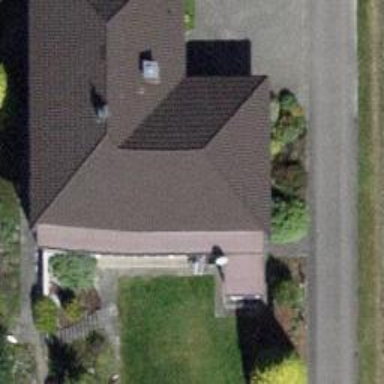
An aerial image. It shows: Building with tiled roof.